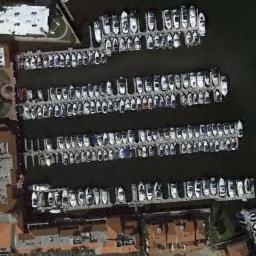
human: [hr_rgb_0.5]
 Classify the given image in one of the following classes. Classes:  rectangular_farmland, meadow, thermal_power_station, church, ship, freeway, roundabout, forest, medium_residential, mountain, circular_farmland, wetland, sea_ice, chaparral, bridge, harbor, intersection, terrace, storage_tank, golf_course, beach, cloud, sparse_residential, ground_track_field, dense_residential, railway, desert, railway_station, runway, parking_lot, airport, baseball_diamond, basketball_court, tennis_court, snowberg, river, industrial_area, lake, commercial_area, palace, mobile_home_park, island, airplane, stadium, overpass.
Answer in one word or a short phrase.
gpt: harbor